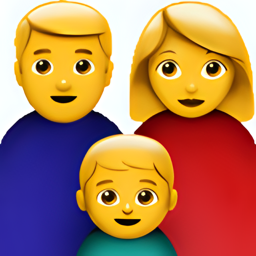
Name: family
Emoji: 👪
Group: People & Body
Sub-group: family